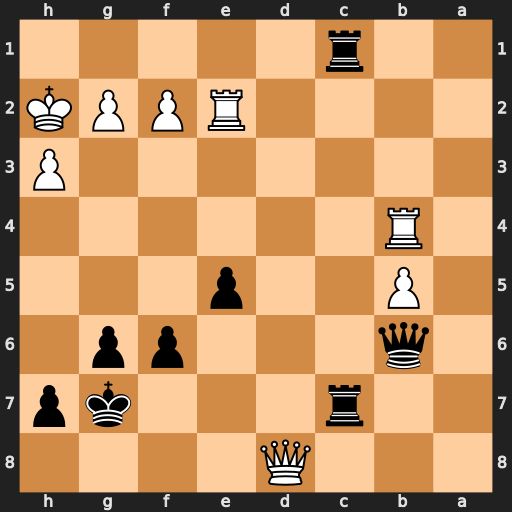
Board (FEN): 3Q4/2r3kp/1q3pp1/1P2p3/1R6/7P/4RPPK/2r5
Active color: b
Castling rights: -
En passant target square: -
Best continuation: Rh1+ Kxh1 Rc1+ Kh2 Qxd8